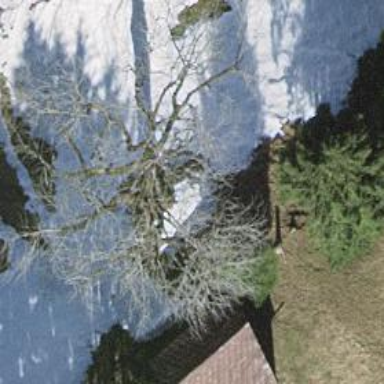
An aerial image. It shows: Single tag "natural: tree."